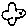
Label: bird